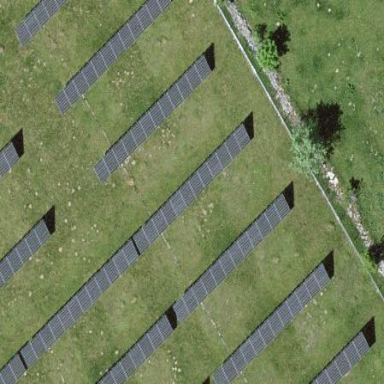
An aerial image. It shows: Solar power generator using photovoltaic panels.